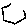
Label: hexagon